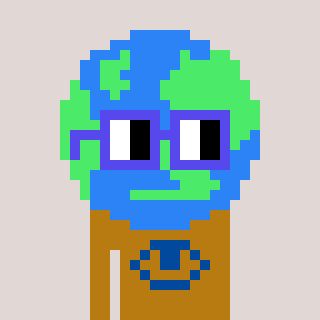
a pixel art character with square blue glasses, a earth-shaped head and a gold-colored body on a warm background